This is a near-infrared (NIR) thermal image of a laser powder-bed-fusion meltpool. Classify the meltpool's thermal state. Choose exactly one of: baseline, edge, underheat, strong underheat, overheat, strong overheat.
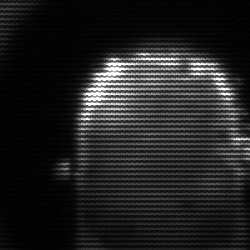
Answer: baseline